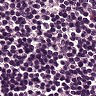
Metastatic tissue present: no